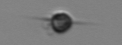
Label: Acanthoica_quattrospina